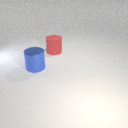
large red rubber cylinder to the right of large blue metal cylinder